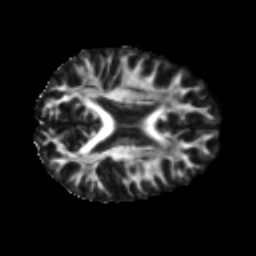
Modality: FA
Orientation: axial
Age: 24
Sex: male
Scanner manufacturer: ge
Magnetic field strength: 3 T
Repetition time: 7.8 s
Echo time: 0.0606 s